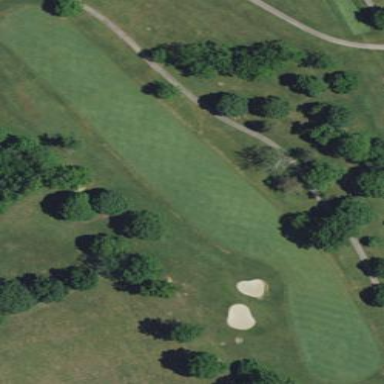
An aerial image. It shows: Golf fairway surrounded by grass.